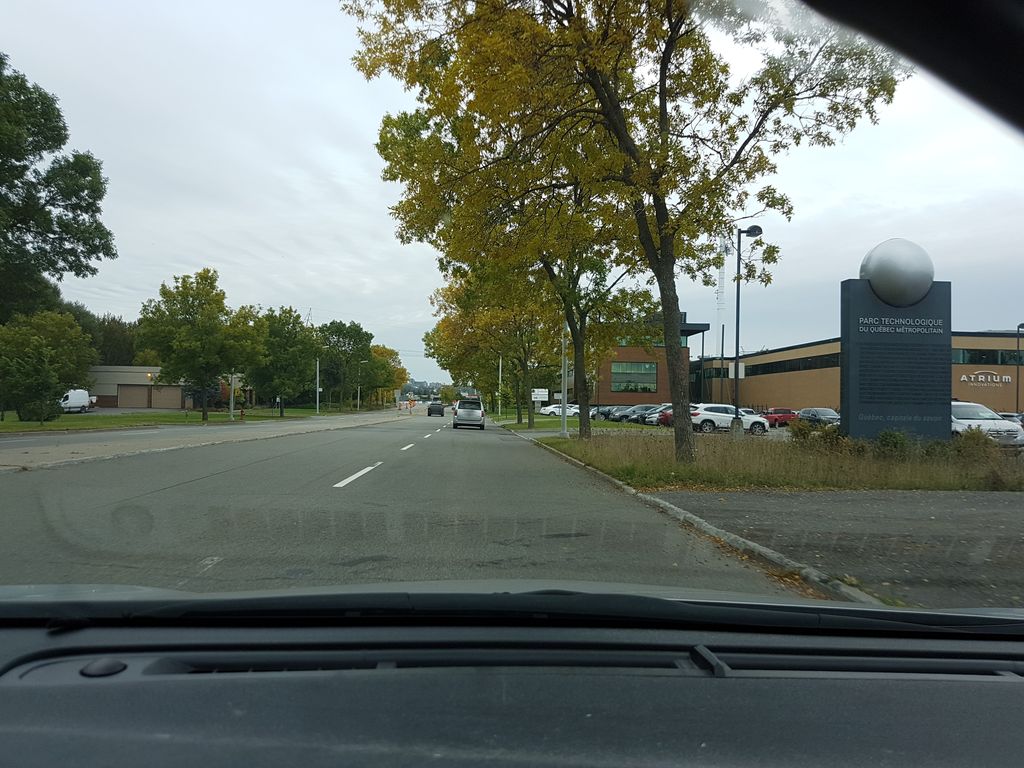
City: quebec_city